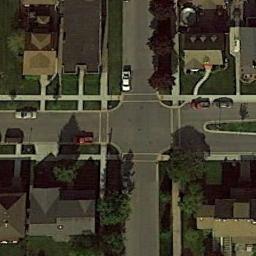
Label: intersection